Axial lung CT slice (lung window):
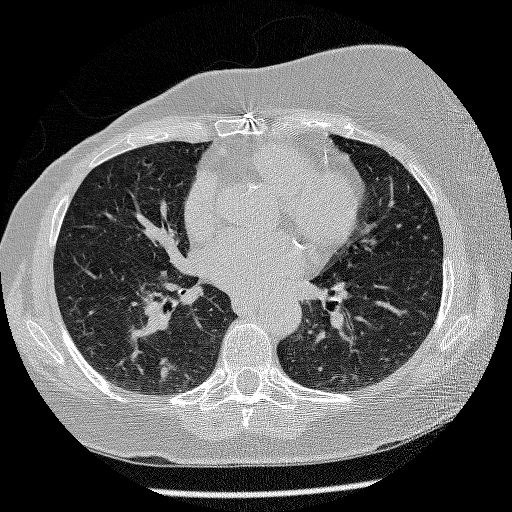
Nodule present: yes
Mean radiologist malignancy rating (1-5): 3.333